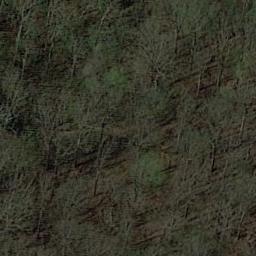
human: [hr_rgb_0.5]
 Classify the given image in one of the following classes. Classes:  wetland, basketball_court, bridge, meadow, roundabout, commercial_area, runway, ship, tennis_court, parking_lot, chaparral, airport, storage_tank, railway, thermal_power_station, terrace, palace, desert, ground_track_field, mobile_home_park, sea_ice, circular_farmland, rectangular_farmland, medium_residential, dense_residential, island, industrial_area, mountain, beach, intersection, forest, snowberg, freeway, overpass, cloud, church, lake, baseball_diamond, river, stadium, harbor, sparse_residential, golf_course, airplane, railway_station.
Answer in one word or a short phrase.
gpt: forest